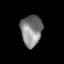
Tissue: prostate
Cell type: T cells
Senescence score: 0.3562
Nuclear area (px): 641
Mean DAPI intensity: 131.945